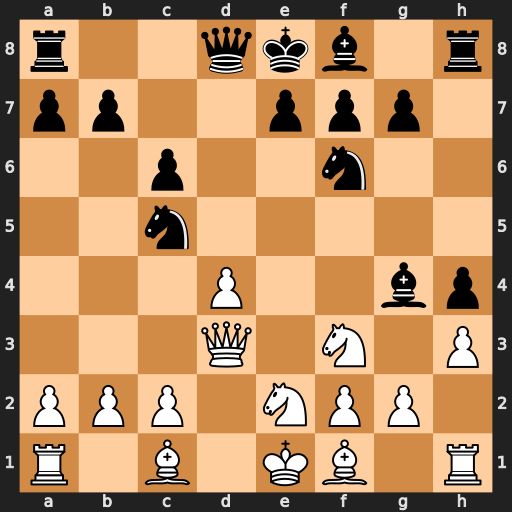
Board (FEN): r2qkb1r/pp2ppp1/2p2n2/2n5/3P2bp/3Q1N1P/PPP1NPP1/R1B1KB1R
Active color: w
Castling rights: KQkq
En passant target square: -
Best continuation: dxc5 Qxd3 cxd3 Bxf3 gxf3